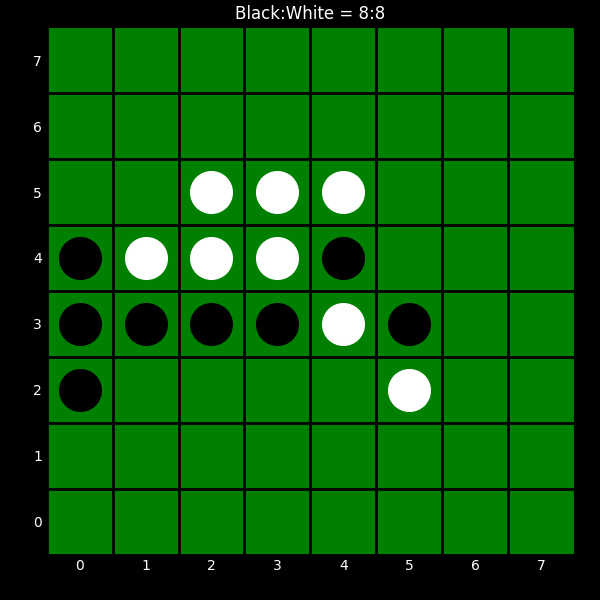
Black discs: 8
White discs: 8